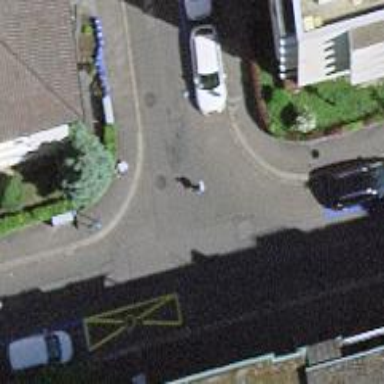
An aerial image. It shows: Residential road with asphalt surface and opposite cycleway.